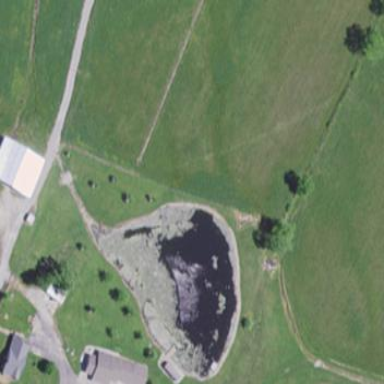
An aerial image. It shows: Peaceful pond surrounded by nature.